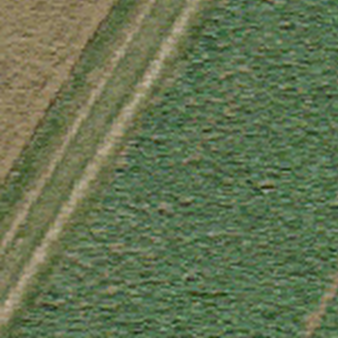
Label: other